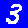
Digit: 3